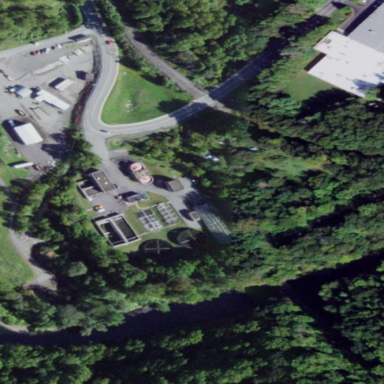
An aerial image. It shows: Wastewater plant.